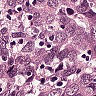
Metastatic tissue present: yes